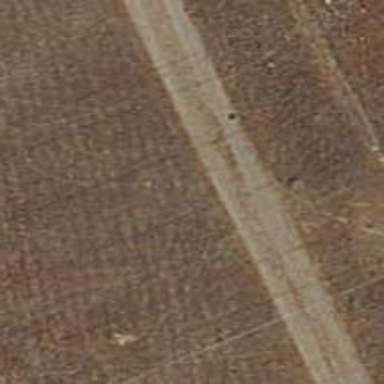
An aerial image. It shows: Dirt track road.